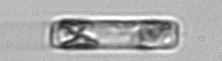
Label: Guinardia_delicatula